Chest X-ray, PA view. Patient: 67 years old, sex F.
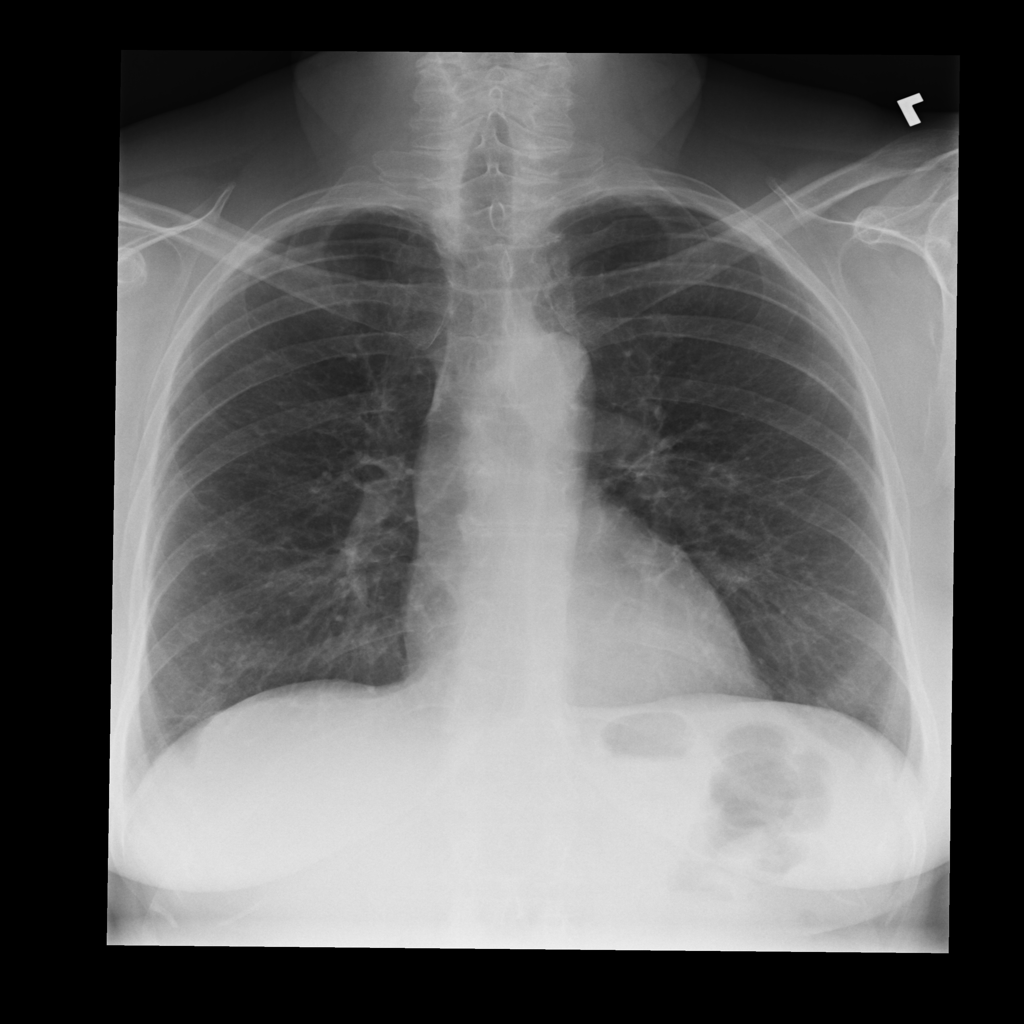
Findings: No Finding